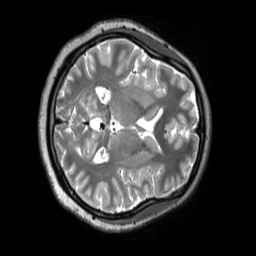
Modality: T2w
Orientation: axial
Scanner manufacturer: siemens
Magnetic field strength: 3 T
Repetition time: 3.2 s
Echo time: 0.406 s